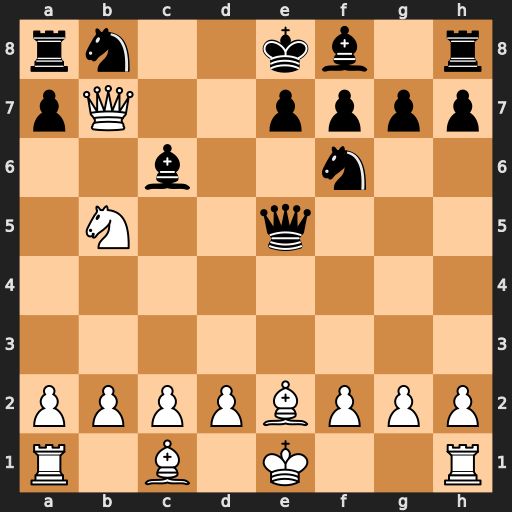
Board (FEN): rn2kb1r/pQ2pppp/2b2n2/1N2q3/8/8/PPPPBPPP/R1B1K2R
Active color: w
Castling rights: KQkq
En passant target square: -
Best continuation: Qc8#